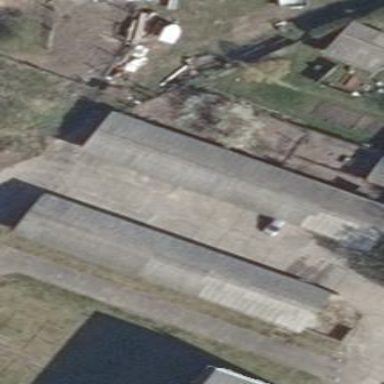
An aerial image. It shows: Area designated for garages.